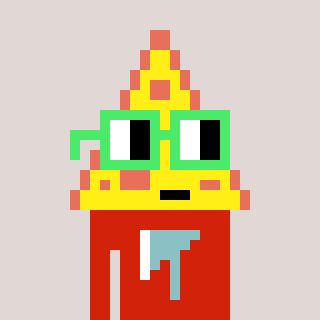
a pixel art character with square light green glasses, a pizza-shaped head and a red-colored body on a warm background